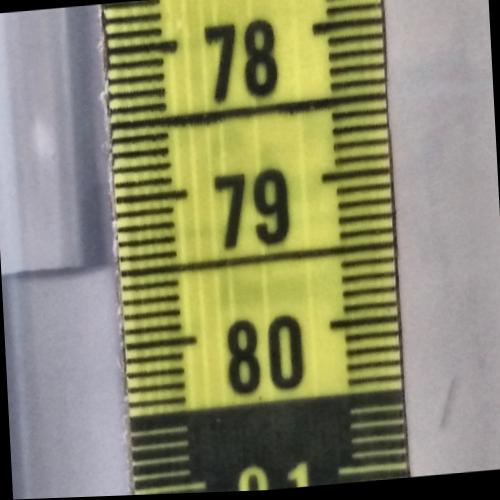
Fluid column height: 79.4 cm